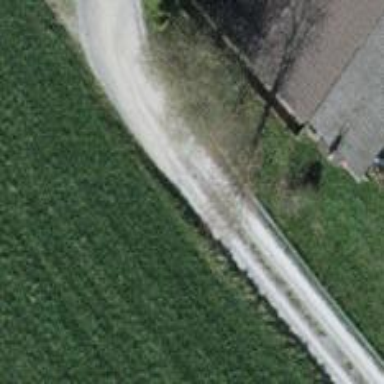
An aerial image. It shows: Unpaved service road.